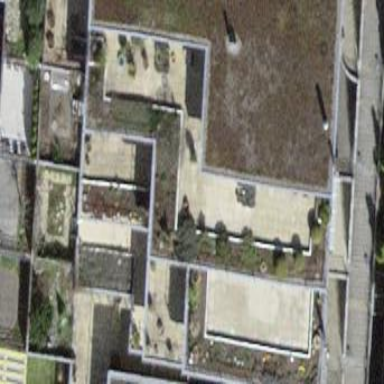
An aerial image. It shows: View of apartment building.